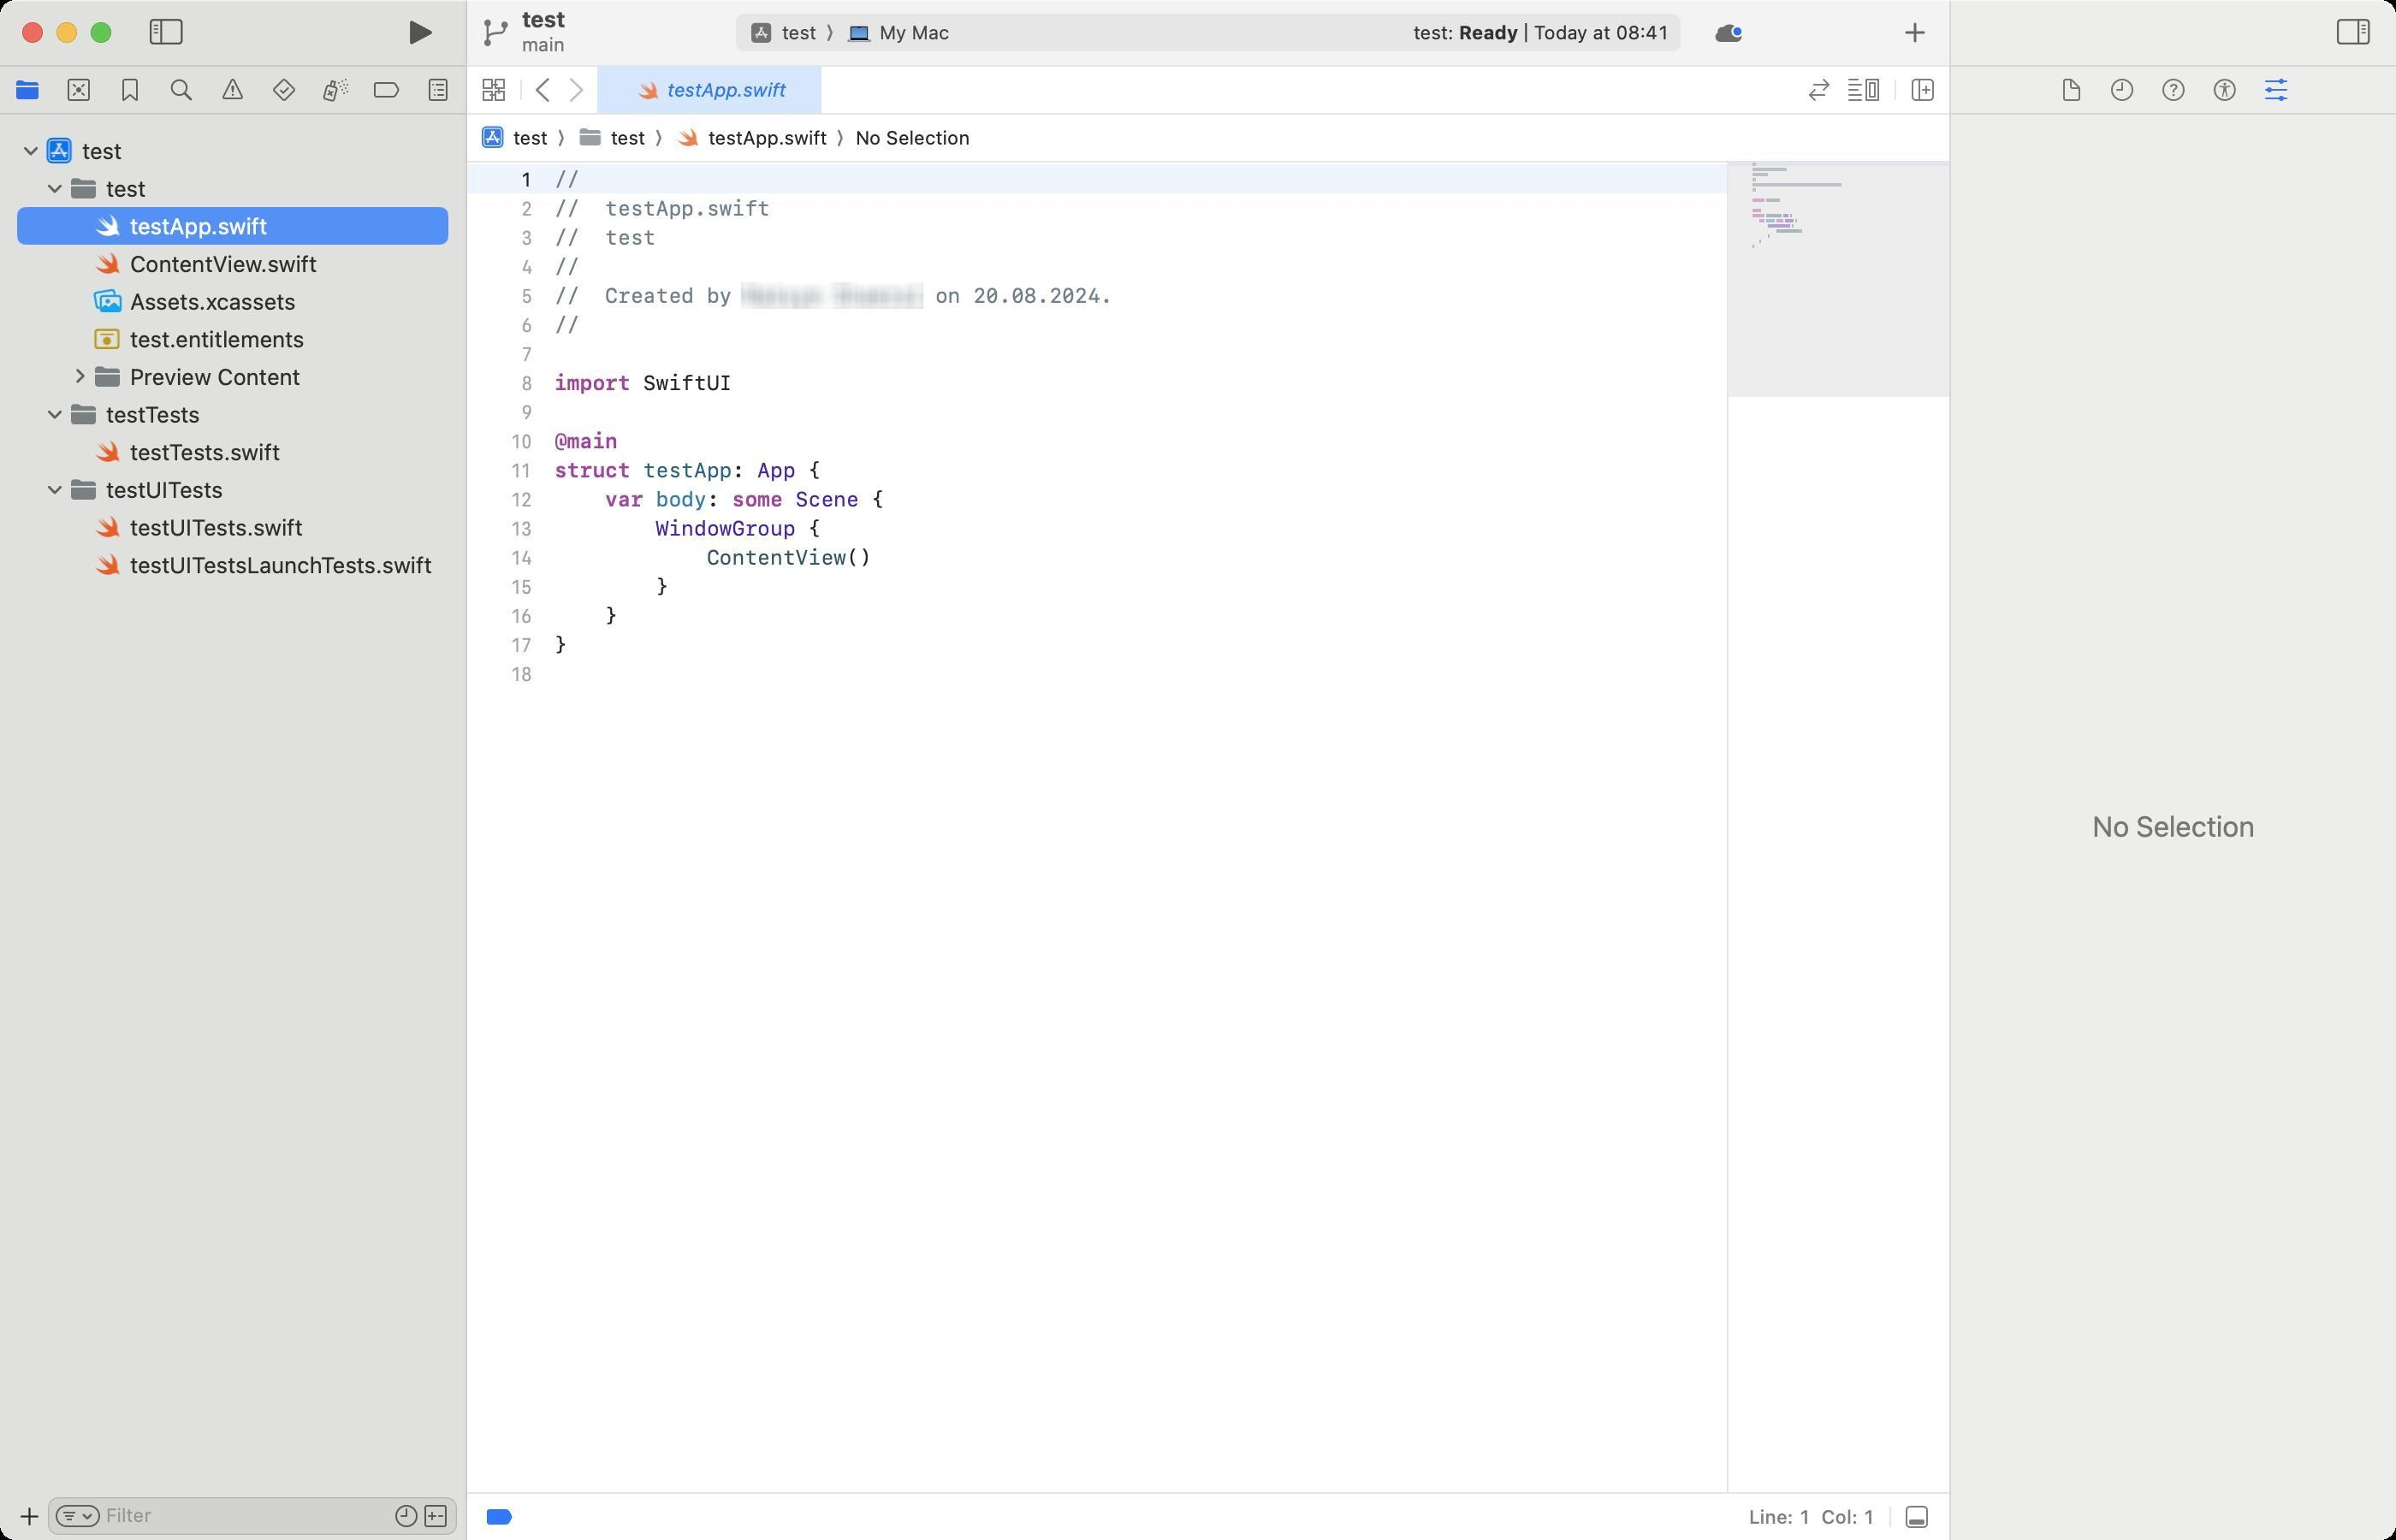
Accessibility tree:
{"name": "test_—_testApp.swift", "role": "AXWindow", "description": null, "role_description": "standard window", "value": null, "position": "164.00;127.00", "size": "1400;900", "children": [{"name": "test.xcodeproj", "role": "AXSplitGroup", "description": "/Users/[username]/Code/test/test/test.xcodeproj", "role_description": "split group", "value": null, "position": "0.00;0.00", "size": "1400;900", "children": [{"name": null, "role": "AXGroup", "description": "navigator", "role_description": "group", "value": null, "position": "0.00;0.00", "size": "272;900", "children": [{"name": "", "role": "AXRadioButton", "description": "Project", "role_description": "radio button", "value": 1, "position": "1.00;39.00", "size": "30;27", "children": []}, {"name": "", "role": "AXRadioButton", "description": "Source Control", "role_description": "radio button", "value": 0, "position": "31.00;39.00", "size": "30;27", "children": []}, {"name": "", "role": "AXRadioButton", "description": "Bookmarks", "role_description": "radio button", "value": 0, "position": "61.00;39.00", "size": "30;27", "children": []}, {"name": "", "role": "AXRadioButton", "description": "Find", "role_description": "radio button", "value": 0, "position": "91.00;39.00", "size": "30;27", "children": []}, {"name": "", "role": "AXRadioButton", "description": "Issues", "role_description": "radio button", "value": 0, "position": "121.00;39.00", "size": "30;27", "children": []}, {"name": "", "role": "AXRadioButton", "description": "Tests", "role_description": "radio button", "value": 0, "position": "151.00;39.00", "size": "30;27", "children": []}, {"name": "", "role": "AXRadioButton", "description": "Debug", "role_description": "radio button", "value": 0, "position": "181.00;39.00", "size": "30;27", "children": []}, {"name": "", "role": "AXRadioButton", "description": "Breakpoints", "role_description": "radio button", "value": 0, "position": "211.00;39.00", "size": "30;27", "children": []}, {"name": "", "role": "AXRadioButton", "description": "Reports", "role_description": "radio button", "value": 0, "position": "241.00;39.00", "size": "30;27", "children": []}, {"name": null, "role": "AXScrollArea", "description": null, "role_description": "scroll area", "value": null, "position": "0.00;67.00", "size": "272;805", "children": [{"name": null, "role": "AXOutline", "description": "Project Navigator", "role_description": "outline", "value": null, "position": "0.00;77.00", "size": "272;795", "children": [{"name": null, "role": "AXRow", "description": null, "role_description": "outline row", "value": null, "position": "0.00;77.00", "size": "272;22", "children": [{"name": null, "role": "AXCell", "description": null, "role_description": "cell", "value": null, "position": "10.00;77.00", "size": "252;22", "children": [{"name": "Project", "role": "AXImage", "description": "", "role_description": "", "value": null, "position": "25.75;78.50", "size": "19;18", "children": []}, {"name": null, "role": "AXTextField", "description": null, "role_description": "text field", "value": "test", "position": "46.00;80.00", "size": "210;16", "children": []}, {"name": null, "role": "AXDisclosureTriangle", "description": null, "role_description": "disclosure triangle", "value": 1, "position": "12.00;77.00", "size": "13;22", "children": []}]}]}, {"name": null, "role": "AXRow", "description": null, "role_description": "outline row", "value": null, "position": "0.00;99.00", "size": "272;22", "children": [{"name": null, "role": "AXCell", "description": null, "role_description": "cell", "value": null, "position": "10.00;99.00", "size": "252;22", "children": [{"name": "Group", "role": "AXImage", "description": "", "role_description": "", "value": null, "position": "40.00;103.00", "size": "18;14", "children": []}, {"name": null, "role": "AXTextField", "description": null, "role_description": "text field", "value": "test", "position": "60.00;102.00", "size": "196;16", "children": []}, {"name": null, "role": "AXDisclosureTriangle", "description": null, "role_description": "disclosure triangle", "value": 1, "position": "26.00;99.00", "size": "13;22", "children": []}]}]}, {"name": null, "role": "AXRow", "description": null, "role_description": "outline row", "value": null, "position": "0.00;121.00", "size": "272;22", "children": [{"name": null, "role": "AXCell", "description": null, "role_description": "cell", "value": null, "position": "10.00;121.00", "size": "252;22", "children": [{"name": "Swift_Source", "role": "AXImage", "description": "", "role_description": "", "value": null, "position": "54.75;124.00", "size": "17;15", "children": []}, {"name": null, "role": "AXTextField", "description": null, "role_description": "text field", "value": "testApp.swift", "position": "74.00;124.00", "size": "182;16", "children": []}]}]}, {"name": null, "role": "AXRow", "description": null, "role_description": "outline row", "value": null, "position": "0.00;143.00", "size": "272;22", "children": [{"name": null, "role": "AXCell", "description": null, "role_description": "cell", "value": null, "position": "10.00;143.00", "size": "252;22", "children": [{"name": "Swift_Source", "role": "AXImage", "description": "", "role_description": "", "value": null, "position": "54.75;146.00", "size": "17;15", "children": []}, {"name": null, "role": "AXTextField", "description": null, "role_description": "text field", "value": "ContentView.swift", "position": "74.00;146.00", "size": "182;16", "children": []}]}]}, {"name": null, "role": "AXRow", "description": null, "role_description": "outline row", "value": null, "position": "0.00;165.00", "size": "272;22", "children": [{"name": null, "role": "AXCell", "description": null, "role_description": "cell", "value": null, "position": "10.00;165.00", "size": "252;22", "children": [{"name": "Folder", "role": "AXImage", "description": "", "role_description": "", "value": null, "position": "53.00;167.50", "size": "20;16", "children": []}, {"name": null, "role": "AXTextField", "description": null, "role_description": "text field", "value": "Assets.xcassets", "position": "74.00;168.00", "size": "182;16", "children": []}]}]}, {"name": null, "role": "AXRow", "description": null, "role_description": "outline row", "value": null, "position": "0.00;187.00", "size": "272;22", "children": [{"name": null, "role": "AXCell", "description": null, "role_description": "cell", "value": null, "position": "10.00;187.00", "size": "252;22", "children": [{"name": "Entitlements_File", "role": "AXImage", "description": "", "role_description": "", "value": null, "position": "53.75;191.00", "size": "19;14", "children": []}, {"name": null, "role": "AXTextField", "description": null, "role_description": "text field", "value": "test.entitlements", "position": "74.00;190.00", "size": "182;16", "children": []}]}]}, {"name": null, "role": "AXRow", "description": null, "role_description": "outline row", "value": null, "position": "0.00;209.00", "size": "272;22", "children": [{"name": null, "role": "AXCell", "description": null, "role_description": "cell", "value": null, "position": "10.00;209.00", "size": "252;22", "children": [{"name": "Group", "role": "AXImage", "description": "", "role_description": "", "value": null, "position": "54.00;213.00", "size": "18;14", "children": []}, {"name": null, "role": "AXTextField", "description": null, "role_description": "text field", "value": "Preview Content", "position": "74.00;212.00", "size": "182;16", "children": []}, {"name": null, "role": "AXDisclosureTriangle", "description": null, "role_description": "disclosure triangle", "value": 0, "position": "40.00;209.00", "size": "13;22", "children": []}]}]}, {"name": null, "role": "AXRow", "description": null, "role_description": "outline row", "value": null, "position": "0.00;231.00", "size": "272;22", "children": [{"name": null, "role": "AXCell", "description": null, "role_description": "cell", "value": null, "position": "10.00;231.00", "size": "252;22", "children": [{"name": "Group", "role": "AXImage", "description": "", "role_description": "", "value": null, "position": "40.00;235.00", "size": "18;14", "children": []}, {"name": null, "role": "AXTextField", "description": null, "role_description": "text field", "value": "testTests", "position": "60.00;234.00", "size": "196;16", "children": []}, {"name": null, "role": "AXDisclosureTriangle", "description": null, "role_description": "disclosure triangle", "value": 1, "position": "26.00;231.00", "size": "13;22", "children": []}]}]}, {"name": null, "role": "AXRow", "description": null, "role_description": "outline row", "value": null, "position": "0.00;253.00", "size": "272;22", "children": [{"name": null, "role": "AXCell", "description": null, "role_description": "cell", "value": null, "position": "10.00;253.00", "size": "252;22", "children": [{"name": "Swift_Source", "role": "AXImage", "description": "", "role_description": "", "value": null, "position": "54.75;256.00", "size": "17;15", "children": []}, {"name": null, "role": "AXTextField", "description": null, "role_description": "text field", "value": "testTests.swift", "position": "74.00;256.00", "size": "182;16", "children": []}]}]}, {"name": null, "role": "AXRow", "description": null, "role_description": "outline row", "value": null, "position": "0.00;275.00", "size": "272;22", "children": [{"name": null, "role": "AXCell", "description": null, "role_description": "cell", "value": null, "position": "10.00;275.00", "size": "252;22", "children": [{"name": "Group", "role": "AXImage", "description": "", "role_description": "", "value": null, "position": "40.00;279.00", "size": "18;14", "children": []}, {"name": null, "role": "AXTextField", "description": null, "role_description": "text field", "value": "testUITests", "position": "60.00;278.00", "size": "196;16", "children": []}, {"name": null, "role": "AXDisclosureTriangle", "description": null, "role_description": "disclosure triangle", "value": 1, "position": "26.00;275.00", "size": "13;22", "children": []}]}]}, {"name": null, "role": "AXRow", "description": null, "role_description": "outline row", "value": null, "position": "0.00;297.00", "size": "272;22", "children": [{"name": null, "role": "AXCell", "description": null, "role_description": "cell", "value": null, "position": "10.00;297.00", "size": "252;22", "children": [{"name": "Swift_Source", "role": "AXImage", "description": "", "role_description": "", "value": null, "position": "54.75;300.00", "size": "17;15", "children": []}, {"name": null, "role": "AXTextField", "description": null, "role_description": "text field", "value": "testUITests.swift", "position": "74.00;300.00", "size": "182;16", "children": []}]}]}, {"name": null, "role": "AXRow", "description": null, "role_description": "outline row", "value": null, "position": "0.00;319.00", "size": "272;22", "children": [{"name": null, "role": "AXCell", "description": null, "role_description": "cell", "value": null, "position": "10.00;319.00", "size": "252;22", "children": [{"name": "Swift_Source", "role": "AXImage", "description": "", "role_description": "", "value": null, "position": "54.75;322.00", "size": "17;15", "children": []}, {"name": null, "role": "AXTextField", "description": null, "role_description": "text field", "value": "testUITestsLaunchTests.swift", "position": "74.00;322.00", "size": "182;16", "children": []}]}]}, {"name": null, "role": "AXColumn", "description": null, "role_description": "column", "value": null, "position": "10.00;77.00", "size": "252;795", "children": []}]}]}, {"name": null, "role": "AXTextField", "description": "Project navigator filter", "role_description": "search text field", "value": null, "position": "28.00;875.00", "size": "239;22", "children": [{"name": "Recent_files", "role": "AXCheckBox", "description": null, "role_description": "toggle button", "value": 0, "position": "229.00;876.00", "size": "17;20", "children": []}, {"name": "Files_with_source-control_status", "role": "AXCheckBox", "description": null, "role_description": "toggle button", "value": 0, "position": "246.00;876.00", "size": "17;20", "children": []}, {"name": "", "role": "AXUnknown", "description": "cancel", "role_description": "unknown", "value": null, "position": "-164.00;968.00", "size": "11;22", "children": [{"name": "", "role": "AXButton", "description": "cancel", "role_description": "button", "value": null, "position": "-164.00;968.00", "size": "11;22", "children": []}]}, {"name": null, "role": "AXButton", "description": "Icon View Drop Down", "role_description": "button", "value": null, "position": "47.50;884.00", "size": "7;4", "children": []}]}, {"name": "", "role": "AXMenuButton", "description": null, "role_description": "menu button", "value": null, "position": "2.00;876.00", "size": "26;20", "children": []}]}, {"name": null, "role": "AXSplitter", "description": null, "role_description": "splitter", "value": 272.0, "position": "272.00;38.00", "size": "1;862", "children": []}, {"name": null, "role": "AXGroup", "description": "editor area", "role_description": "group", "value": null, "position": "273.00;0.00", "size": "866;900", "children": [{"name": null, "role": "AXSplitGroup", "description": null, "role_description": "split group", "value": null, "position": "273.00;0.00", "size": "866;900", "children": [{"name": null, "role": "AXSplitGroup", "description": null, "role_description": "split group", "value": null, "position": "273.00;0.00", "size": "866;900", "children": [{"name": null, "role": "AXGroup", "description": "testApp.swift", "role_description": "group", "value": null, "position": "273.00;0.00", "size": "866;900", "children": [{"name": null, "role": "AXGroup", "description": "testApp.swift", "role_description": "group", "value": null, "position": "273.00;0.00", "size": "866;900", "children": [{"name": null, "role": "AXSplitGroup", "description": null, "role_description": "split group", "value": null, "position": "273.00;0.00", "size": "866;900", "children": [{"name": null, "role": "AXScrollArea", "description": null, "role_description": "scroll area", "value": null, "position": "273.00;95.00", "size": "866;777", "children": [{"name": null, "role": "AXTextArea", "description": "Source Editor", "role_description": "text entry area", "value": "//\n//  testApp.swift\n//  test\n//\n//  Created by [name] [surname] on 20.08.2024.\n//\n\nimport SwiftUI\n\n@main\nstruct testApp: App {\n    var body: some Scene {\n        WindowGroup {\n            ContentView()\n        }\n    }\n}\n", "position": "273.00;95.00", "size": "866;696", "children": []}, {"name": null, "role": "AXScrollBar", "description": null, "role_description": "scroll bar", "value": 0.0, "position": "1123.00;95.00", "size": "16;777", "children": []}, {"name": null, "role": "AXGroup", "description": "Source Editor Gutter", "role_description": "group", "value": null, "position": "284.00;95.00", "size": "30;696", "children": []}, {"name": null, "role": "AXGroup", "description": "Source Editor Change Gutter", "role_description": "group", "value": null, "position": "273.00;95.00", "size": "11;696", "children": []}, {"name": null, "role": "AXGroup", "description": "Source Editor Minimap", "role_description": "group", "value": null, "position": "1009.00;0.00", "size": "130;900", "children": [{"name": "Minimap_Landmark", "role": "AXStaticText", "description": "testApp", "role_description": "text", "value": null, "position": "1024.00;119.00", "size": "110;11", "children": []}, {"name": "Minimap_Landmark", "role": "AXStaticText", "description": "body", "role_description": "text", "value": null, "position": "1028.00;125.00", "size": "106;11", "children": []}]}]}]}, {"name": null, "role": "AXGroup", "description": "Jump Bar", "role_description": "group", "value": null, "position": "273.00;67.00", "size": "866;28", "children": [{"name": null, "role": "AXPopUpButton", "description": null, "role_description": "pop up button", "value": "test", "position": "273.00;67.00", "size": "62;27", "children": []}, {"name": null, "role": "AXPopUpButton", "description": null, "role_description": "pop up button", "value": "test", "position": "335.00;67.00", "size": "57;27", "children": []}, {"name": null, "role": "AXPopUpButton", "description": null, "role_description": "pop up button", "value": "testApp.swift", "position": "392.00;67.00", "size": "106;27", "children": []}, {"name": null, "role": "AXPopUpButton", "description": null, "role_description": "pop up button", "value": "No Selection", "position": "498.00;67.00", "size": "83;27", "children": []}]}]}, {"name": null, "role": "AXGroup", "description": "Tab Bar", "role_description": "group", "value": null, "position": "273.00;39.00", "size": "866;28", "children": [{"name": "Tab_bar,_1_tab", "role": "AXTabGroup", "description": "tab bar", "role_description": "tab group", "value": "{\n    \"name\": \"testApp.swift\",\n    \"role\": \"AXRadioButton\",\n    \"description\": null,\n    \"role_description\": \"tab\",\n    \"value\": true,\n    \"position\": \"349.00;39.00\",\n    \"size\": \"131;27\",\n    \"children\": [\n        {\n            \"name\": \"close_tab\",\n            \"role\": \"AXButton\",\n            \"description\": \"Close\",\n            \"role_description\": \"button\",\n            \"value\": null,\n            \"position\": \"353.00;44.50\",\n            \"size\": \"16;16\",\n            \"children\": [\n                {\n                    \"name\": \"close_tab\",\n                    \"role\": \"AXButton\",\n                    \"description\": \"Close\",\n                    \"role_description\": \"button\",\n                    \"value\": null,\n                    \"position\": \"353.00;44.50\",\n                    \"size\": \"16;16\",\n                    \"children\": []\n                }\n            ]\n        }\n    ]\n}", "position": "349.00;39.00", "size": "700;27", "children": [{"name": null, "role": "AXScrollArea", "description": null, "role_description": "scroll area", "value": null, "position": "349.00;39.00", "size": "700;27", "children": [{"name": "testApp.swift", "role": "AXRadioButton", "description": null, "role_description": "tab", "value": true, "position": "349.00;39.00", "size": "131;27", "children": [{"name": "close_tab", "role": "AXButton", "description": "Close", "role_description": "button", "value": null, "position": "353.00;44.50", "size": "16;16", "children": [{"name": "close_tab", "role": "AXButton", "description": "Close", "role_description": "button", "value": null, "position": "353.00;44.50", "size": "16;16", "children": []}]}]}]}]}, {"name": "", "role": "AXButton", "description": "Related Items", "role_description": "button", "value": null, "position": "277.00;39.00", "size": "23;27", "children": []}, {"name": "", "role": "AXButton", "description": "Go Back", "role_description": "button", "value": null, "position": "309.00;39.00", "size": "18;27", "children": []}, {"name": "", "role": "AXButton", "description": "Go Forward", "role_description": "button", "value": null, "position": "327.00;39.00", "size": "18;27", "children": []}, {"name": "", "role": "AXCheckBox", "description": "Code Review", "role_description": "toggle button", "value": "0", "position": "1051.00;39.00", "size": "24;27", "children": []}, {"name": "", "role": "AXButton", "description": "editor options", "role_description": "button", "value": null, "position": "1075.00;39.00", "size": "28;27", "children": []}, {"name": "", "role": "AXButton", "description": "Add Editor on Right", "role_description": "button", "value": null, "position": "1112.00;39.00", "size": "23;27", "children": []}]}]}]}, {"name": null, "role": "AXGroup", "description": "debug bar", "role_description": "group", "value": null, "position": "273.00;873.00", "size": "866;27", "children": [{"name": "", "role": "AXCheckBox", "description": "Breakpoints", "role_description": "toggle button", "value": 1, "position": "277.00;873.00", "size": "30;27", "children": []}, {"name": null, "role": "AXStaticText", "description": null, "role_description": "text", "value": "Line: 1  Col: 1", "position": "1020.00;879.50", "size": "78;14", "children": []}, {"name": "", "role": "AXButton", "description": "show debug area", "role_description": "button", "value": null, "position": "1105.00;873.00", "size": "30;27", "children": []}]}]}]}, {"name": null, "role": "AXSplitter", "description": null, "role_description": "splitter", "value": 866.0, "position": "1139.00;38.00", "size": "1;862", "children": []}, {"name": null, "role": "AXGroup", "description": "inspector", "role_description": "group", "value": null, "position": "1140.00;0.00", "size": "260;900", "children": [{"name": null, "role": "AXScrollArea", "description": null, "role_description": "scroll area", "value": null, "position": "1140.00;66.00", "size": "260;834", "children": [{"name": null, "role": "AXGroup", "description": null, "role_description": "group", "value": null, "position": "1140.00;66.00", "size": "260;834", "children": [{"name": null, "role": "AXStaticText", "description": null, "role_description": "text", "value": "No Selection", "position": "1218.50;473.00", "size": "103;20", "children": []}]}, {"name": null, "role": "AXScrollBar", "description": null, "role_description": "scroll bar", "value": 0.0, "position": "1384.00;66.00", "size": "16;834", "children": []}]}, {"name": "", "role": "AXRadioButton", "description": "File Inspector", "role_description": "radio button", "value": 0, "position": "1195.00;39.00", "size": "30;27", "children": []}, {"name": "", "role": "AXRadioButton", "description": "History Inspector", "role_description": "radio button", "value": 0, "position": "1225.00;39.00", "size": "30;27", "children": []}, {"name": "", "role": "AXRadioButton", "description": "Quick Help Inspector", "role_description": "radio button", "value": 0, "position": "1255.00;39.00", "size": "30;27", "children": []}, {"name": "", "role": "AXRadioButton", "description": "Accessibility Inspector", "role_description": "radio button", "value": 0, "position": "1285.00;39.00", "size": "30;27", "children": []}, {"name": "", "role": "AXRadioButton", "description": "Attributes Inspector", "role_description": "radio button", "value": 1, "position": "1315.00;39.00", "size": "30;27", "children": []}]}]}, {"name": null, "role": "AXToolbar", "description": null, "role_description": "toolbar", "value": null, "position": "0.00;0.00", "size": "1400;38", "children": [{"name": null, "role": "AXButton", "description": "Hide Navigator", "role_description": "button", "value": null, "position": "76.00;0.00", "size": "42;38", "children": []}, {"name": null, "role": "AXGroup", "description": null, "role_description": "group", "value": null, "position": "176.00;0.00", "size": "92;38", "children": [{"name": "Run", "role": "AXButton", "description": null, "role_description": "button", "value": null, "position": "225.00;7.00", "size": "40;25", "children": []}]}, {"name": null, "role": "AXButton", "description": "Branch Chooser", "role_description": "button", "value": "test, main", "position": "277.00;0.00", "size": "136;38", "children": [{"name": null, "role": "AXButton", "description": "Branch Chooser", "role_description": "button", "value": "test, main", "position": "281.00;2.00", "size": "128;34", "children": [{"name": null, "role": "AXStaticText", "description": null, "role_description": "text", "value": "test", "position": "303.00;3.00", "size": "30;16", "children": []}, {"name": null, "role": "AXStaticText", "description": null, "role_description": "text", "value": "main", "position": "303.00;19.00", "size": "30;14", "children": []}, {"name": null, "role": "AXImage", "description": "", "role_description": "image", "value": null, "position": "281.00;7.00", "size": "18;24", "children": []}]}]}, {"name": null, "role": "AXGroup", "description": null, "role_description": "group", "value": null, "position": "426.00;0.00", "size": "560;38", "children": [{"name": null, "role": "AXGroup", "description": "Activity View", "role_description": "group", "value": null, "position": "430.00;8.00", "size": "552;22", "children": [{"name": null, "role": "AXList", "description": "path", "role_description": "list", "value": null, "position": "430.00;8.00", "size": "140;22", "children": [{"name": null, "role": "AXPopUpButton", "description": "Active Scheme", "role_description": "pop up button", "value": "test", "position": "430.00;8.00", "size": "62;22", "children": []}, {"name": null, "role": "AXPopUpButton", "description": "Active Run Destination", "role_description": "pop up button", "value": "My Mac", "position": "492.00;8.00", "size": "78;22", "children": []}]}, {"name": null, "role": "AXStaticText", "description": null, "role_description": "text", "value": "test: Ready │ Today at 08:41", "position": "824.00;12.00", "size": "154;14", "children": []}]}]}, {"name": null, "role": "AXButton", "description": "Notices", "role_description": "button", "value": null, "position": "995.00;0.00", "size": "30;38", "children": []}, {"name": null, "role": "AXButton", "description": "Library", "role_description": "button", "value": null, "position": "1103.00;0.00", "size": "32;38", "children": []}, {"name": null, "role": "AXButton", "description": "Hide Inspector", "role_description": "button", "value": null, "position": "1354.00;0.00", "size": "42;38", "children": []}]}, {"name": null, "role": "AXButton", "description": null, "role_description": "close button", "value": null, "position": "12.00;11.00", "size": "14;16", "children": []}, {"name": null, "role": "AXButton", "description": null, "role_description": "full screen button", "value": null, "position": "52.00;11.00", "size": "14;16", "children": [{"name": null, "role": "AXGroup", "description": null, "role_description": "group", "value": null, "position": "52.00;11.00", "size": "14;16", "children": [{"name": null, "role": "AXGroup", "description": null, "role_description": "group", "value": null, "position": "52.00;11.00", "size": "14;16", "children": []}]}]}, {"name": null, "role": "AXButton", "description": null, "role_description": "minimize button", "value": null, "position": "32.00;11.00", "size": "14;16", "children": []}]}